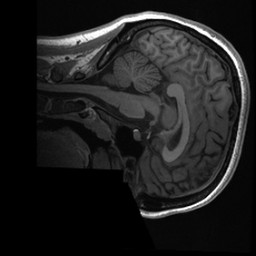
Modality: T1w
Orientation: sagittal
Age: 19
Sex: female